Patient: sex F, age 61
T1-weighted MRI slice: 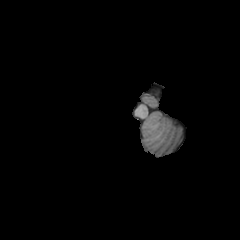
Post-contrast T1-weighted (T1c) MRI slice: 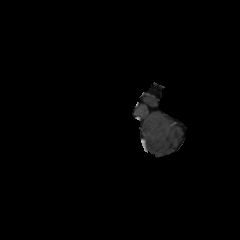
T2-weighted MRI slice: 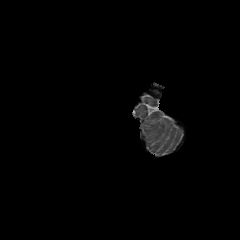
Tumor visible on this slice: no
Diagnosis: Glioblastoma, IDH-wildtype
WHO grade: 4